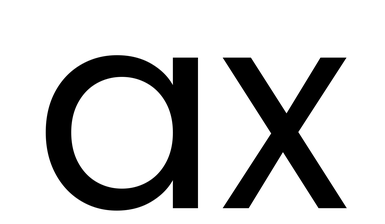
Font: Poppins-Regular